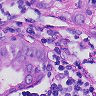
Metastatic tissue present: yes